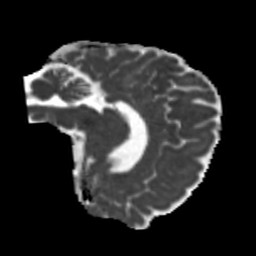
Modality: MD
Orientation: sagittal
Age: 42
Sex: male
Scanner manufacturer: siemens
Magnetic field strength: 3 T
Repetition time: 5.25 s
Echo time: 0.08 s